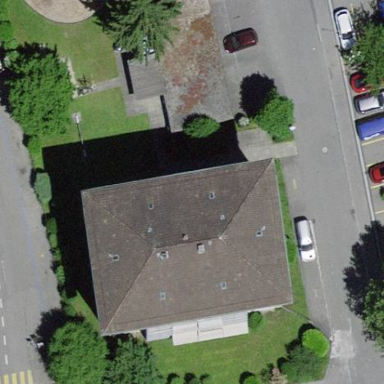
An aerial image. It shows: Building with hipped roof.